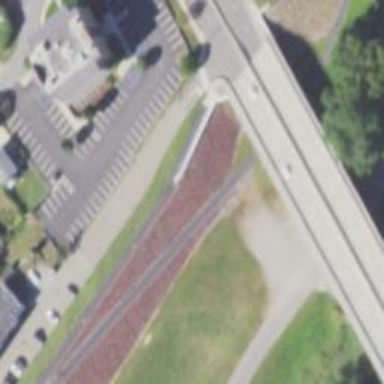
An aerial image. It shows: The path with excellent trail visibility is made of asphalt and has embankment.